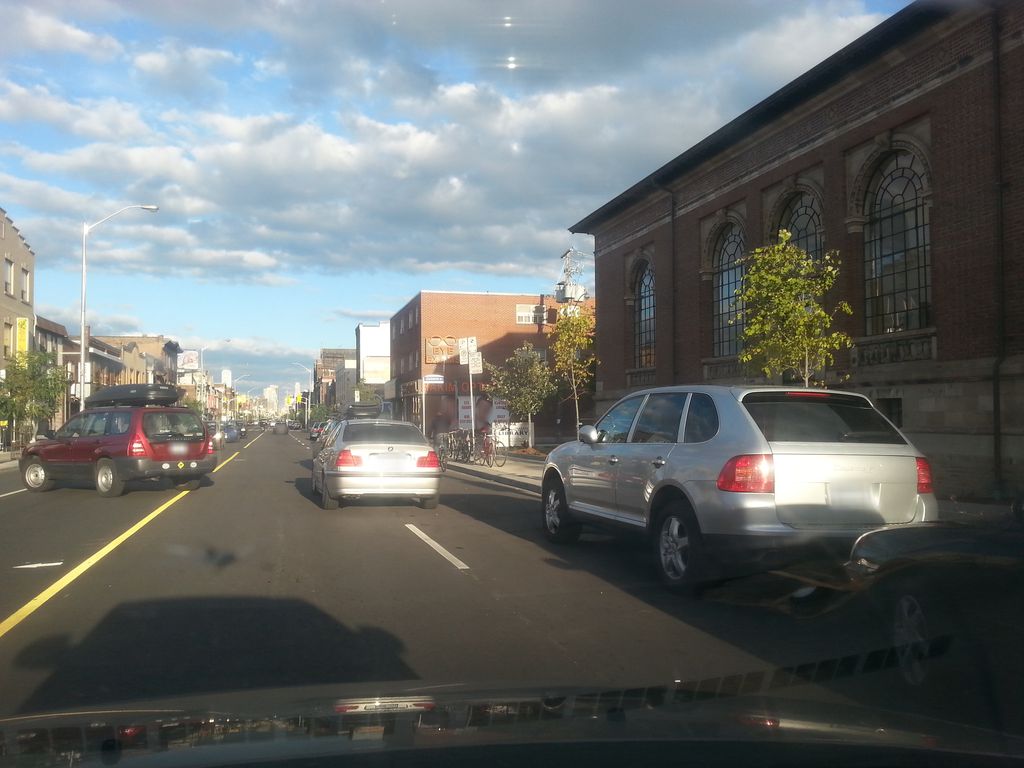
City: toronto